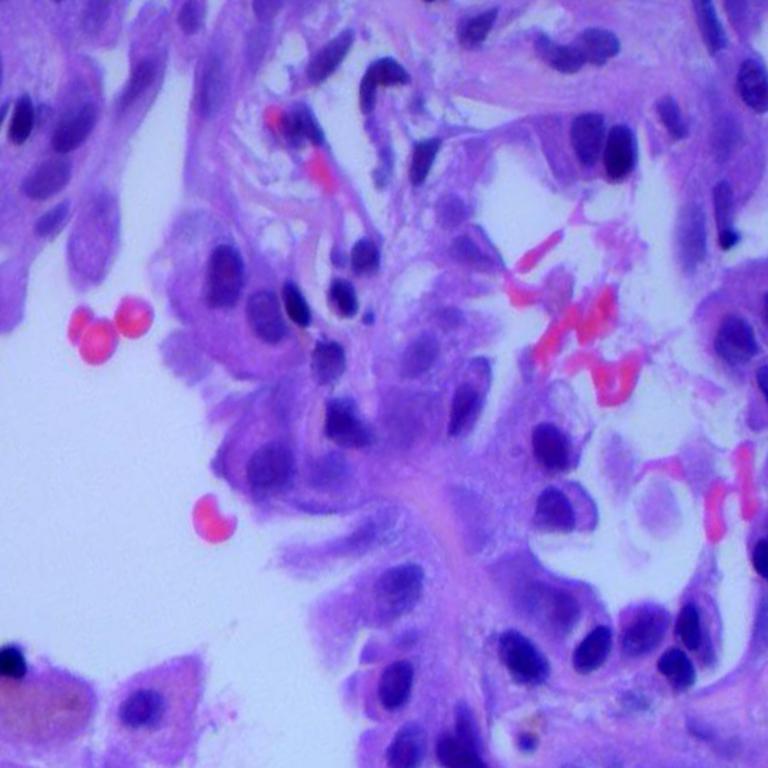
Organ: lung
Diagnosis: adenocarcinomas